Question: If users experience an exception in UAT they'll log a bug in TFS, eg:
'''
public void TopLevelExceptionHandler(Exception ex)
{
...
System.Diagnostics.Process.Start(Settings.Default.TFSBugReportingURL + ex);
'''
<URL>?&[System Info]=
See the 'wit' query string parameter (a.k.a Work Item Type), where is
the reference to these query string parameters for this WorkItemEdit.aspx page?
This is how you set the free text Title field and the drop down list priority field:
[Title]=FixSomeBug&[Priority]=1&
I just cannot work out the AssignedTo field? I'd also like to know how to access the [Steps to Reproduce] field.
I looked through the SDK, and stumbled up on it: &[Assigned to]=THOMPSON, Jeremy&
---
> There is an easy way to get the url for the work item template. When
you create a new work item in Team System Web Access, there is a
button available "Copy Template URL" to get the url that reflects the
changes you made to the work item.
As usual Ewald is to the rescue, unfortunately my screen doesn't have the "Copy Template URL" button:

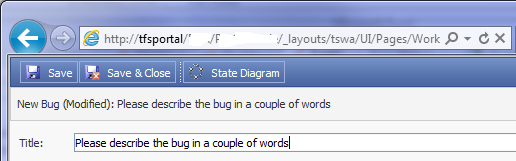
Answer: The solution for me to see the hidden "Copy Template URL" button was in the URL I used:
<URL> <- doesn't show the button.
<URL>? <- does show the button